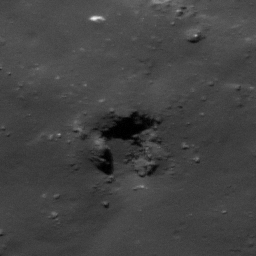
Pit: Tycho 13
Host crater: Tycho
Host type: impact_melt
Lunar coordinates: latitude -43.14, longitude 348.269